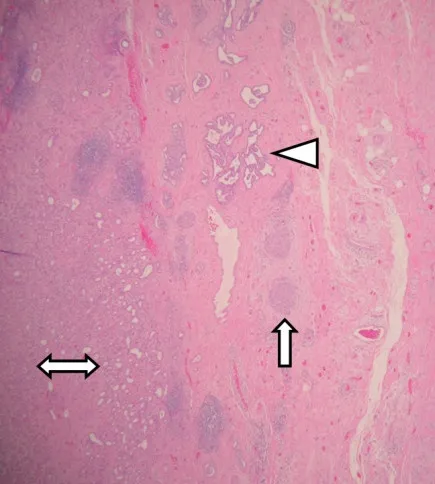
A low power view of an area showing an invasive adenocarcinoma (double-ended arrow), intraductal carcinoma (arrow) and Luschka ducts (triangle) in sub-peritoneal connective tissue around gallbladder.
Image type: pathology (h&e)